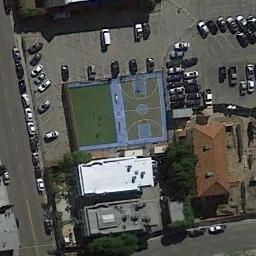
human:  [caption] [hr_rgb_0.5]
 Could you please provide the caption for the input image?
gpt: Beside the basketball court there is a parking lot,A road and some buildings nearby .

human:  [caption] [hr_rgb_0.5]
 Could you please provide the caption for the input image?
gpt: There are three basketball courts on the blue playground .

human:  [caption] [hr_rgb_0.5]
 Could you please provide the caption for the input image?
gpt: A basketball court next to a parking lot and some buildings beside .

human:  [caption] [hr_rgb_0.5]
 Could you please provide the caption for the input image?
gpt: There is a basketball court in the middle of a parking lot surrounded by many cars .

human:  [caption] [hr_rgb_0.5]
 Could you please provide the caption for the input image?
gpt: Many cars are in the parking lot next to the basketball court .